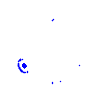
Particle: electron